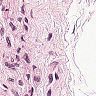
Metastatic tissue present: yes